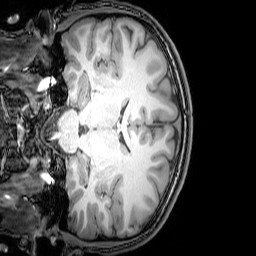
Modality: T1w
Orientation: coronal
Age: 20
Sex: male
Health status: healthy
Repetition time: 0.081 s
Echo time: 0.037 s